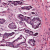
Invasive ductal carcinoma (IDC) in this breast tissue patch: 1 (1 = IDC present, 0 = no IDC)